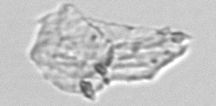
Label: detritus_transparent